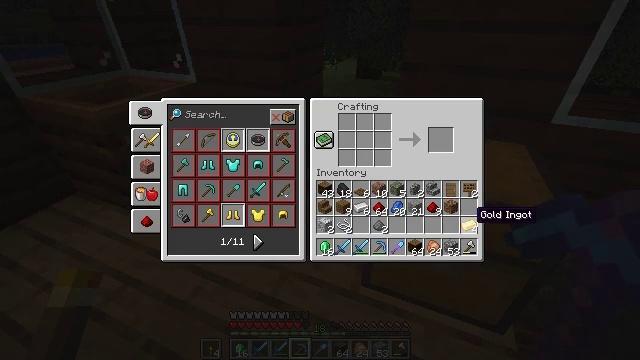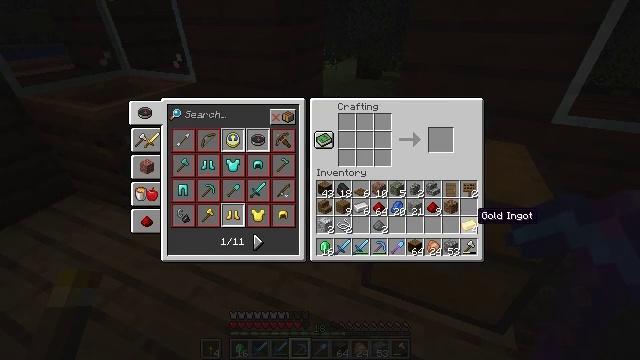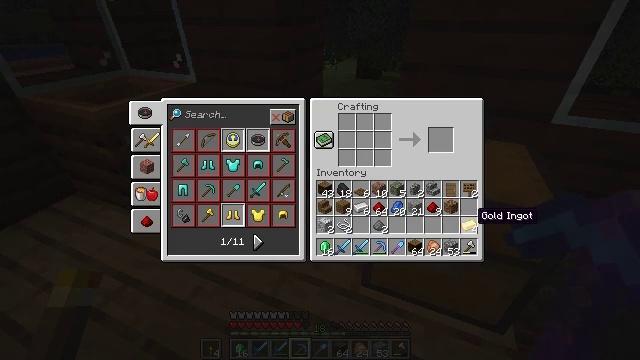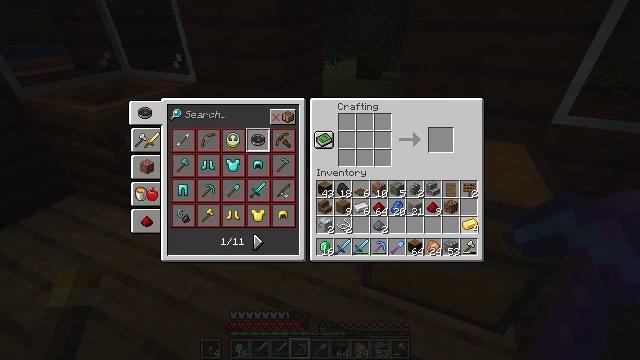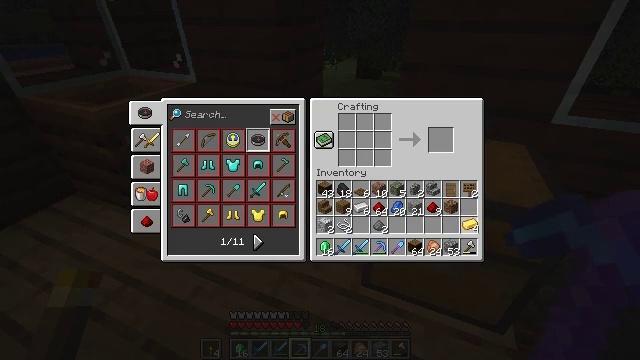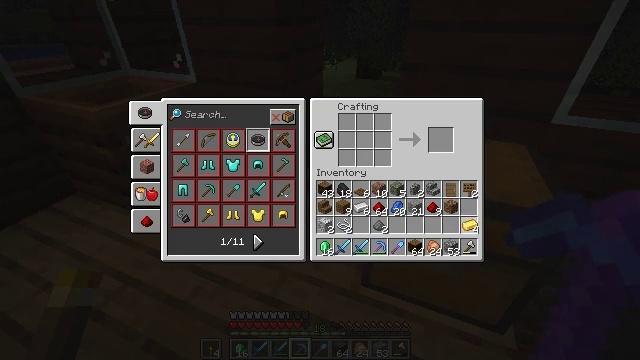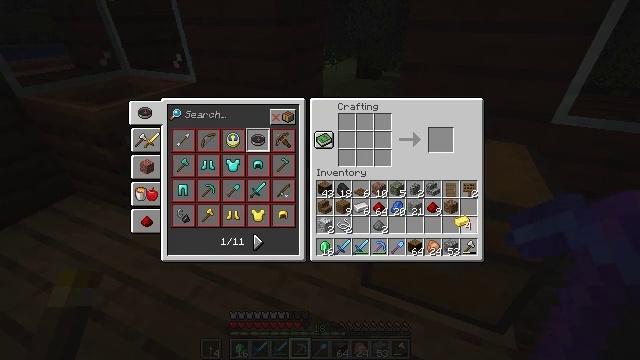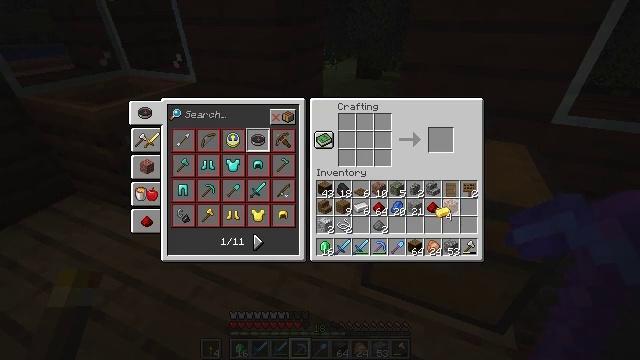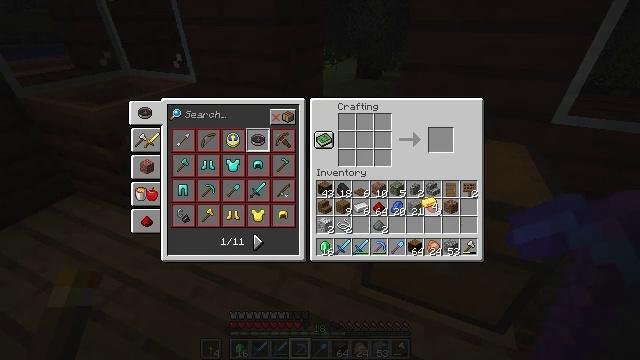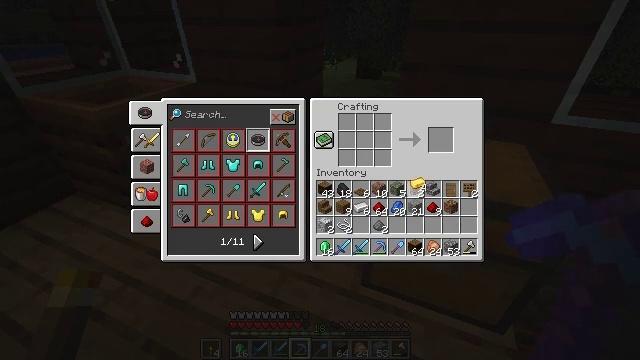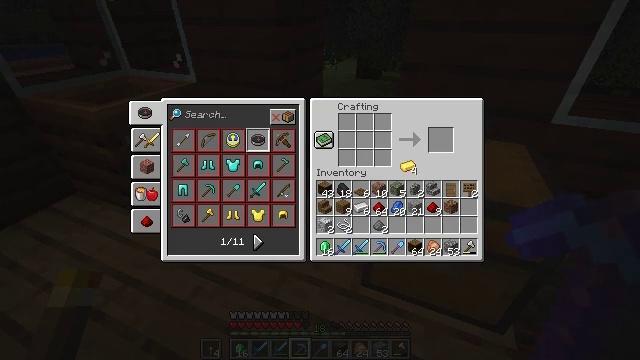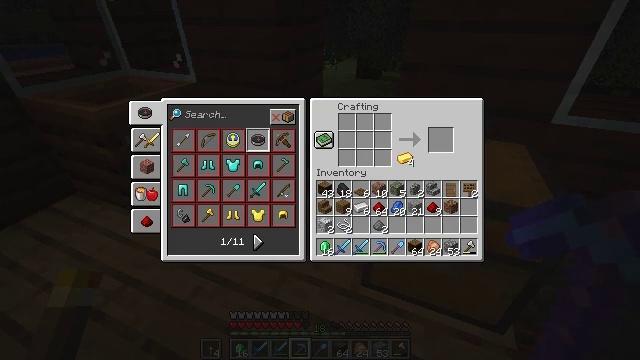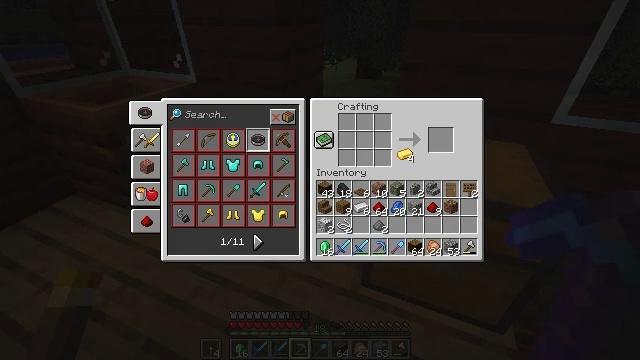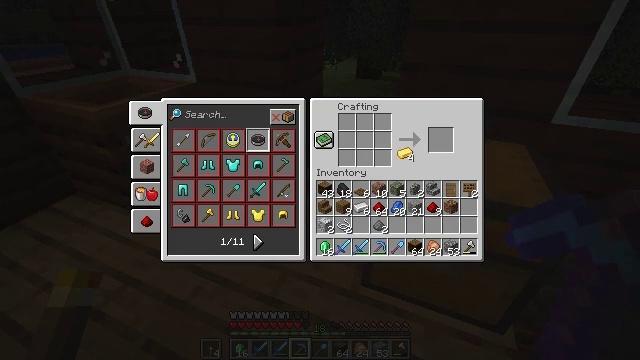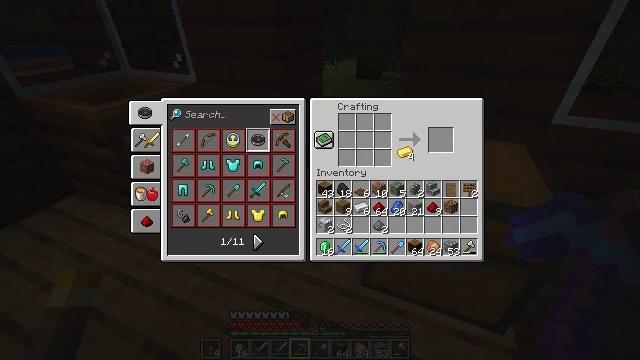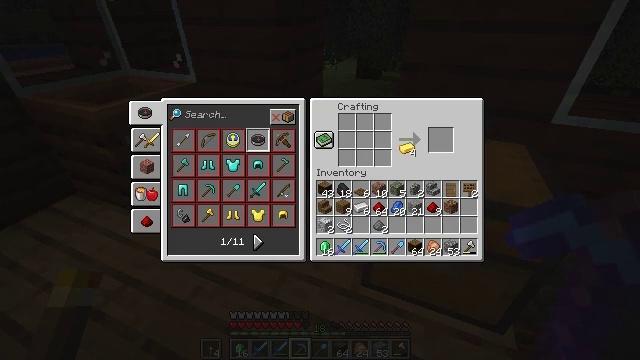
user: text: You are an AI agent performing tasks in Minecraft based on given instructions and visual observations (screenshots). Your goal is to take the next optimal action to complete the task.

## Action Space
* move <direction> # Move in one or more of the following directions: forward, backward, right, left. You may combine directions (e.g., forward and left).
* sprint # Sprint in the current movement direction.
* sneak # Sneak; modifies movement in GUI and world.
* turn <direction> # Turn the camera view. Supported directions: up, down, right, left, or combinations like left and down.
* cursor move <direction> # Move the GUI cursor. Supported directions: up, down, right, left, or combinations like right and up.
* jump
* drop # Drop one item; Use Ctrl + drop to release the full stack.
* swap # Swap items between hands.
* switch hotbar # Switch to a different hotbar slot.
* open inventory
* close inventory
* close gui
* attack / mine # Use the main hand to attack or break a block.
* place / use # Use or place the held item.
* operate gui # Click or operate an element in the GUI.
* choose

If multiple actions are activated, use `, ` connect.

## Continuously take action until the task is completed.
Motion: motion action
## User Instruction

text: Create golden boots using the crafting table.
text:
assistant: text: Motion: no_op
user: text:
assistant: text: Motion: no_op
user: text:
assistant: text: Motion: operate gui
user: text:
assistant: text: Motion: operate gui
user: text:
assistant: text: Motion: operate gui
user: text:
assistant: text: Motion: cursor move left
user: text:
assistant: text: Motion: cursor move left and up
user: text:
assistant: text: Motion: cursor move left and up
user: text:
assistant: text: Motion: cursor move left and up
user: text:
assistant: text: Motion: cursor move left and up
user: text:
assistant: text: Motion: cursor move up
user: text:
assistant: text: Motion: no_op
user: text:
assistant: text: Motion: no_op
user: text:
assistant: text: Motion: no_op
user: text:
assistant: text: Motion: no_op
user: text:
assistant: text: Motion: no_op
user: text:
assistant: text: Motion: cursor move left
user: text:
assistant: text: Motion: cursor move left
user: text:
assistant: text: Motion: no_op
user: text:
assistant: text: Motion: no_op
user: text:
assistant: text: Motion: no_op
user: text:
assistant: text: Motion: no_op
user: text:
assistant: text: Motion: no_op
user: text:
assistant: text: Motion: no_op
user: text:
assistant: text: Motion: no_op
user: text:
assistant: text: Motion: no_op
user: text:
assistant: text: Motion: no_op
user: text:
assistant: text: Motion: no_op
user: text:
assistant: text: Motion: no_op
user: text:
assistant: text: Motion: no_op